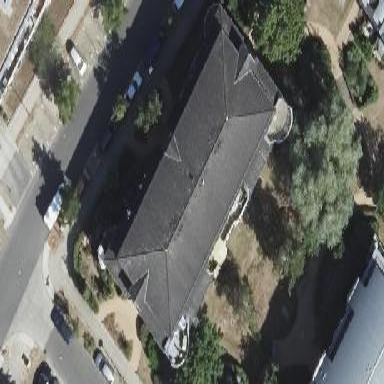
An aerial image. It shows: Hipped roof apartment building.